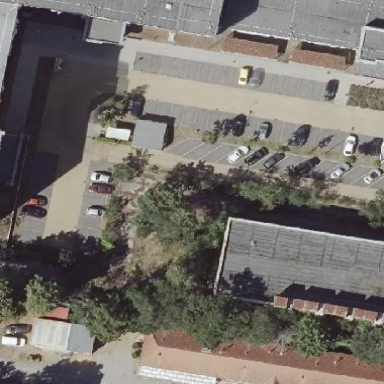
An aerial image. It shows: Flat-roofed commercial building.